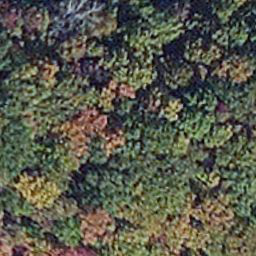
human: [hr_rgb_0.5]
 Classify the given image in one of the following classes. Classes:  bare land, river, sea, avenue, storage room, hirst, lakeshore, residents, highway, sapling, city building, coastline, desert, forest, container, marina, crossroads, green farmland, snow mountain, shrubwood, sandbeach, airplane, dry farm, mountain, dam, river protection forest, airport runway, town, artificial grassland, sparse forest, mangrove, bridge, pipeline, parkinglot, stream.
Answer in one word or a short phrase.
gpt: mangrove